Question: I'm having a small aesthetic problem with sphinx, I want "--" to appear in the document, but it keeps coming out as "-".
Example source:
'''
remove_user (--id|--username|--email) <user_id> <source_account>
---------------
**To remove a User (and any devices associated with them) from a specific account, the following command can be used:**
* pcli.py remove_user (--id|--username|--email) <user_id> <source_account>
'''
How it looks:

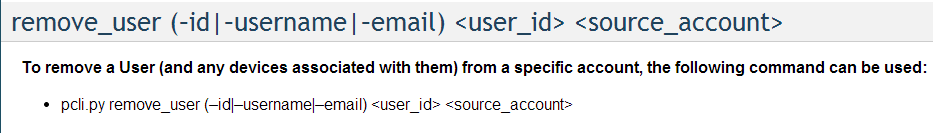
Answer: Basically it's due to the 'html_use_smartypants' option which is turned on by default (see <URL>. In your case you would want to turn it off.
In 'conf.py', find the line
'#html_use_smartypants = True'
And change it to
'html_use_smartypants = False'
EDIT:
<URL> should be used instead.